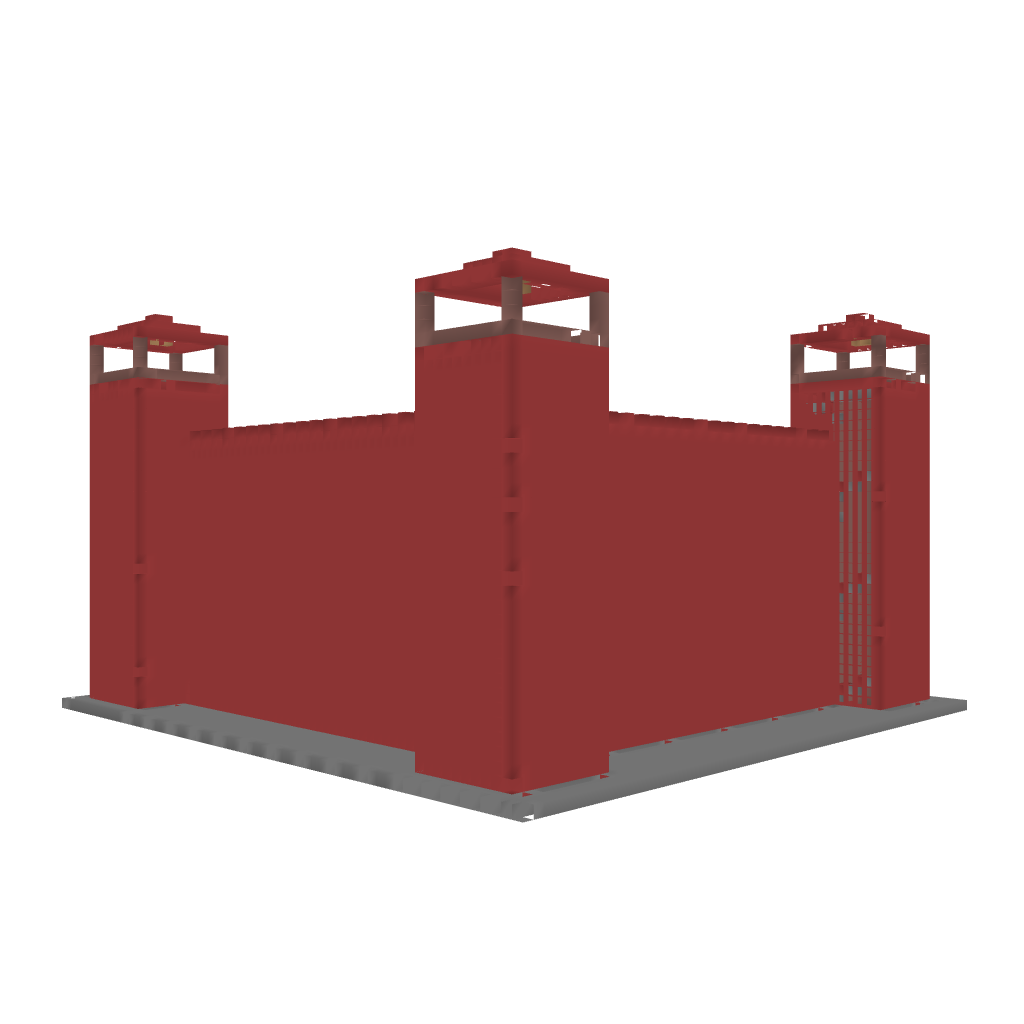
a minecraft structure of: Nether Castle-Empty bad low quality